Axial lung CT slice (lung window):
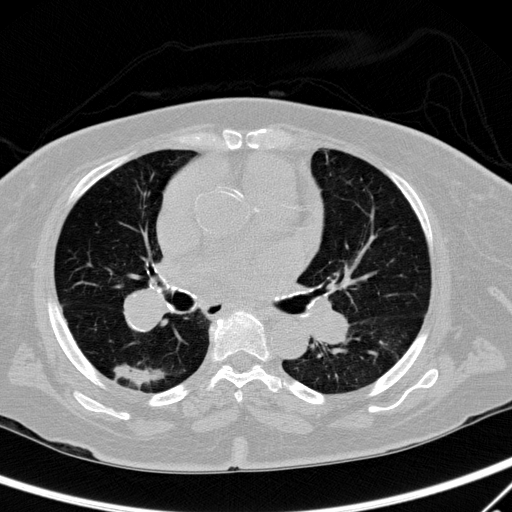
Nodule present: yes
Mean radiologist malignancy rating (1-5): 5